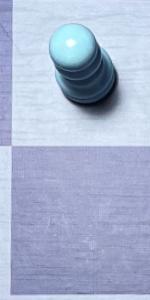
Label: Empty